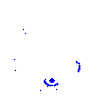
Particle: electron